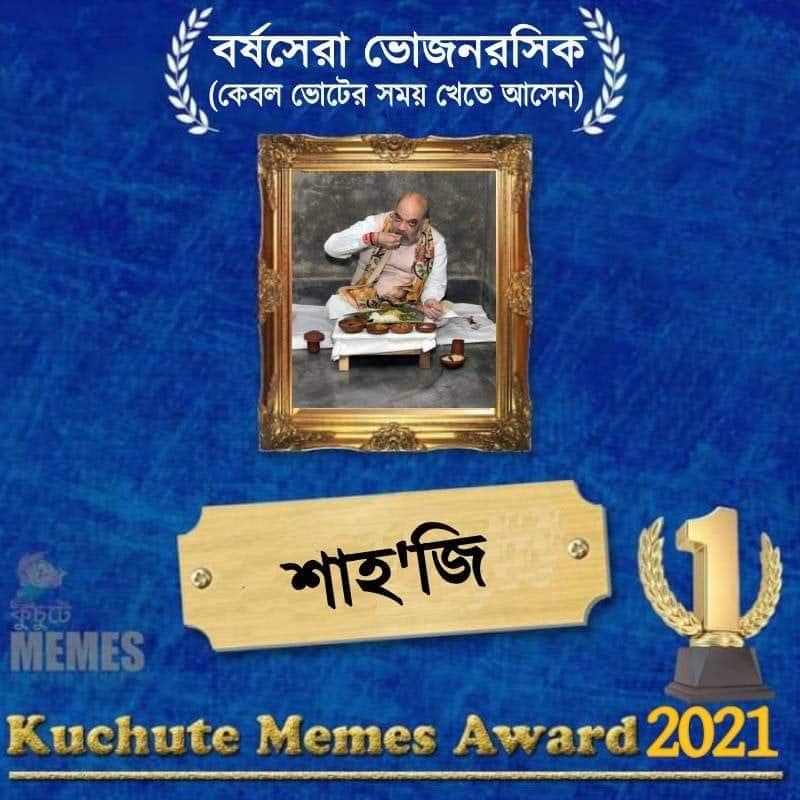
Text: বর্ষসেরা ভোজনরসিক (কেবল ভোটের সময় খেতে আসেন) শাহ'জি
Label: Hate
Hate category: Political
Targeted group: Organization